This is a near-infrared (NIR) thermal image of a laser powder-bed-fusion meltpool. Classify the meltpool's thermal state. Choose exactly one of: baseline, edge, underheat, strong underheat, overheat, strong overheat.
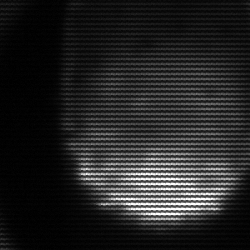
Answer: edge